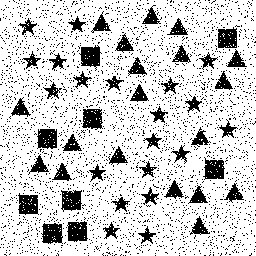
Squares: 9
Triangles: 19
Stars: 20
Total shapes: 48